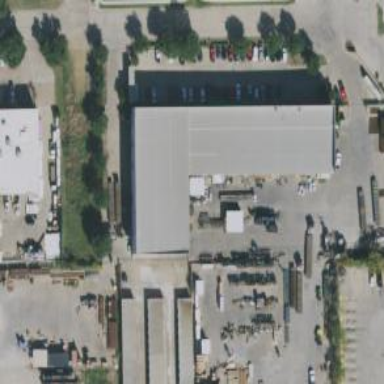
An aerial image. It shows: Warehouse.